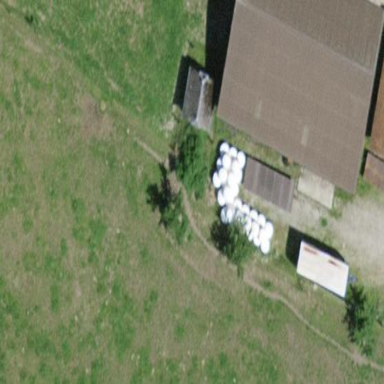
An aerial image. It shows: Rural barn.